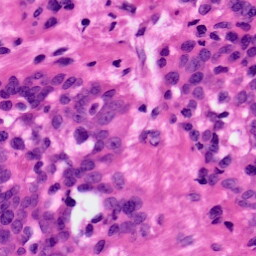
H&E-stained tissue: Ovarian